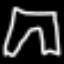
Label: pants